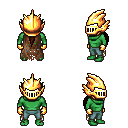
a pixel art fantasy rpg character, male body template, orc, green skin, brown tattered cape, teal pants, brown ponytail hairstyle, gold helm, gold gloves, four views (front, back, left, right), 2x2 character sprite sheet, small pixel art, hard edges, no anti-aliasing